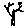
Label: tree